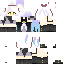
A female human skin with pale skin, wearing white long hair dressed in a blue hoodie and black pants, featuring a closed mouth.